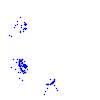
Particle: kaon